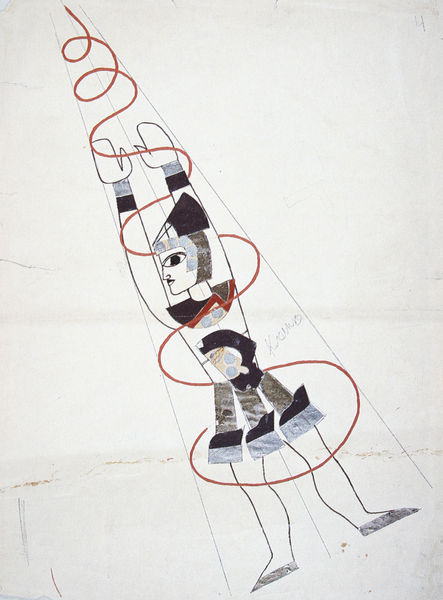
Titel: Kostümentwurf zu "Turandot" von Giacomo Puccini
Künstler: Anatolij Petrizkij
Institution: Privatsammlung BRD
Schlagwörter: blau, kleid, zeichnung, rot, tanz, gesicht, mensch, spitze, hände, figur, beine, füße, linien, gestalt, kreise, konstruktion, diagonale, spirale